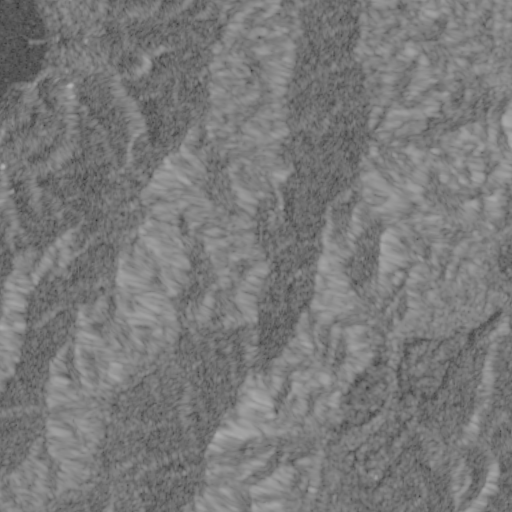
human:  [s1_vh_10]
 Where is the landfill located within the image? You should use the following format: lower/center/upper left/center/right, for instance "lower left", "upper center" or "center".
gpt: The landfill is located in the lower right of the image.
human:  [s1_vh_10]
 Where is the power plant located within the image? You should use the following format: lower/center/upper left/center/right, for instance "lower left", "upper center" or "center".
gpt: There is no power plant in the image.

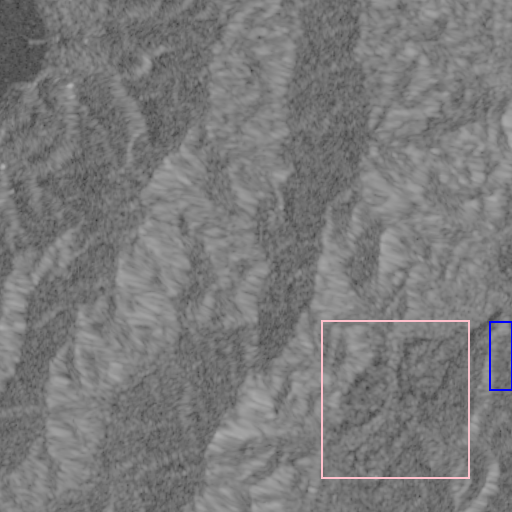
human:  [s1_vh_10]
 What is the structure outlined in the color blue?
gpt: The structure outlined in blue is a landfill.
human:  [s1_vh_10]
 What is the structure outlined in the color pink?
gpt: The structure outlined in pink is a park.
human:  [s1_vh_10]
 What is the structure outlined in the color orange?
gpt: There is no orange outline.